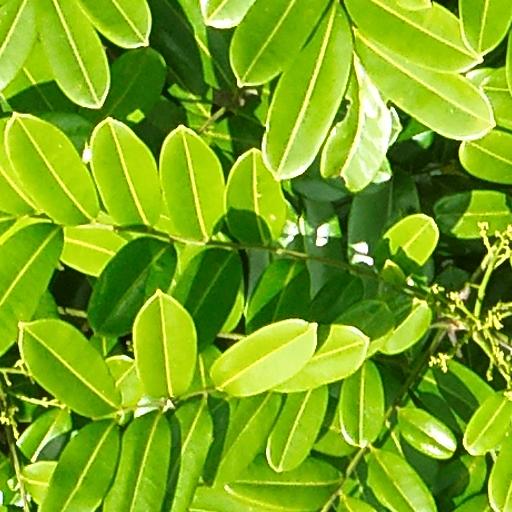
Species: Simarouba amara
GBIF accepted scientific name: Simarouba amara
Crown area (m\u00b2): 104.739